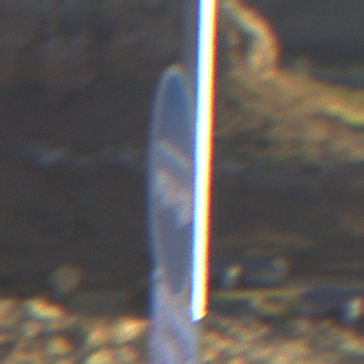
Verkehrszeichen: Busssonderstreifen
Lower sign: BesondereFahrzeugeUndTransportgueter11
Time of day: SunriseSunset
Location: Outdoor (Nature)
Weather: Clear
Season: NotSpecified
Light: Natural